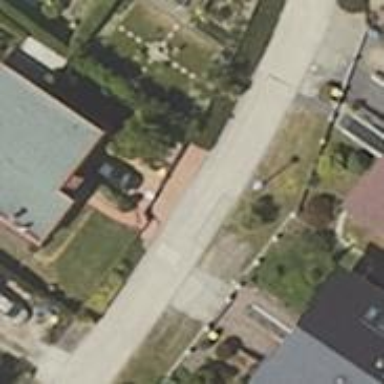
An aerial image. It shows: Driveway leading to service road.